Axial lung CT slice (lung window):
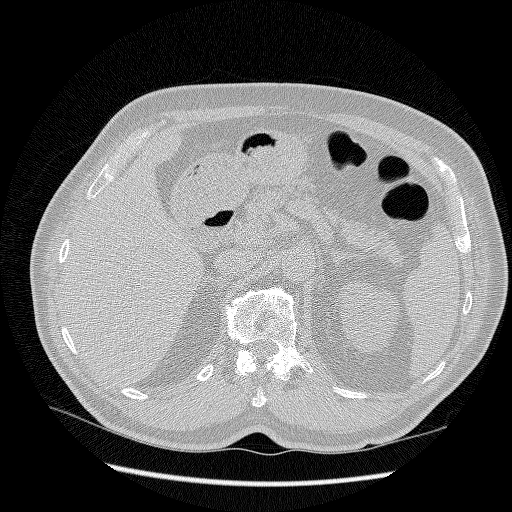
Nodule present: no